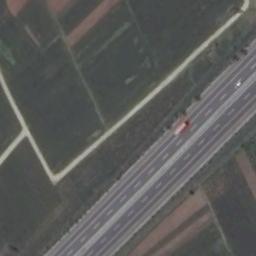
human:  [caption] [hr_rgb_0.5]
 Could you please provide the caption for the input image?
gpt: A straight freeway goes through the farmland and a car is driving on the freeway .

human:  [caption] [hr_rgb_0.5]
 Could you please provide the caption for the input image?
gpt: There are large areas of brown and green mixed farmland around the freeway, And there are two cars on the freeway .

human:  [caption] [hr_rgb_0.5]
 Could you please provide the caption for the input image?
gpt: The freeway goes through the farmland .

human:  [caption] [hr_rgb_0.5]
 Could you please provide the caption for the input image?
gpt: The left side of the highway is sandy .

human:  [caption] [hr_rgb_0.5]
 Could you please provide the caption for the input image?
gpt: There are some green farmlands beside the freeway .